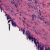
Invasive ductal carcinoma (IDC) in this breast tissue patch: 0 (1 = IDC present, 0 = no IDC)